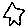
Label: star